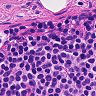
Metastatic tissue present: no